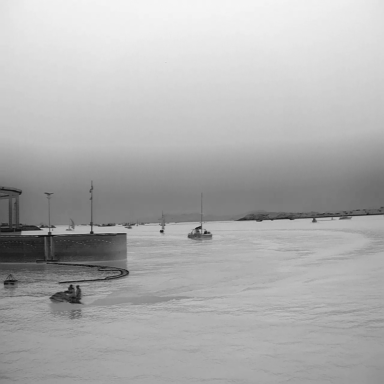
There is a canoe in the infrared image.